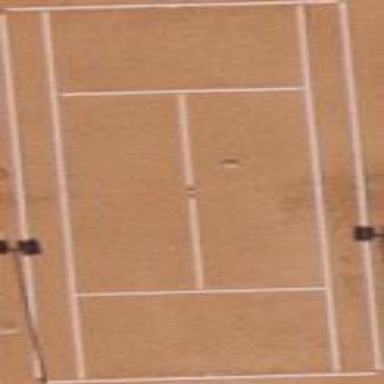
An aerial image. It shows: Tennis court on pitch designated for leisure land.